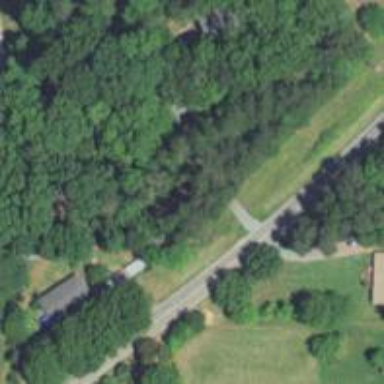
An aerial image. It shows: Driveway.